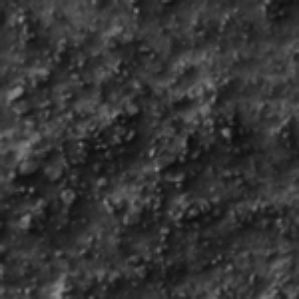
Label: frost